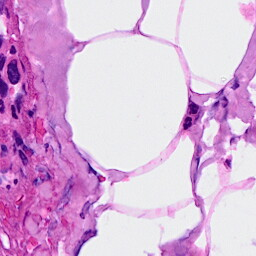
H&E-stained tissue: Breast